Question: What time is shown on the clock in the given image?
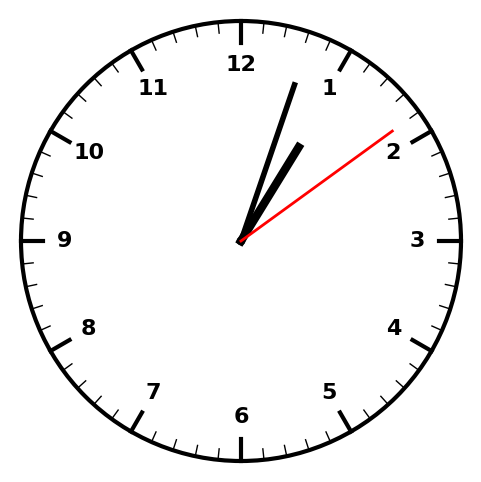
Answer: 01:03:09